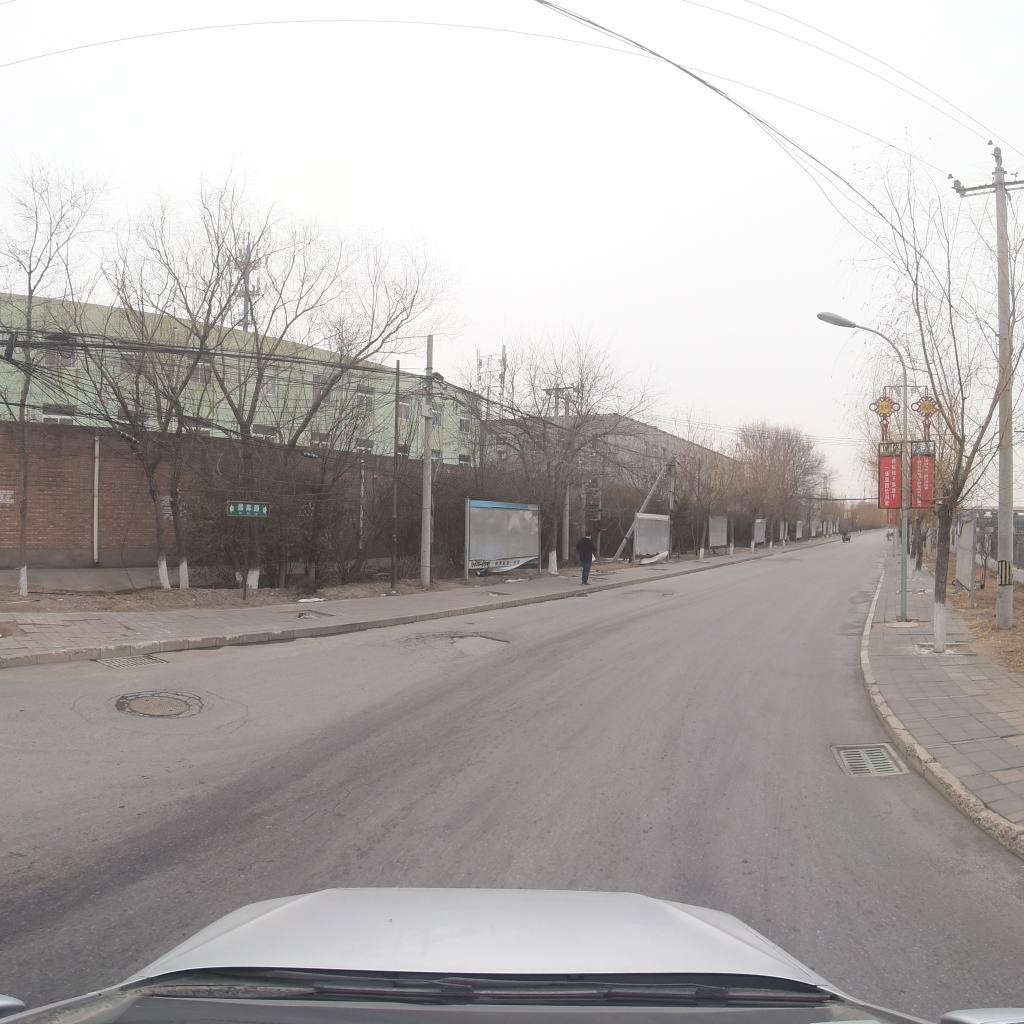
Region: Fengtai
Road damage annotations: alligator crack, pothole, manhole cover